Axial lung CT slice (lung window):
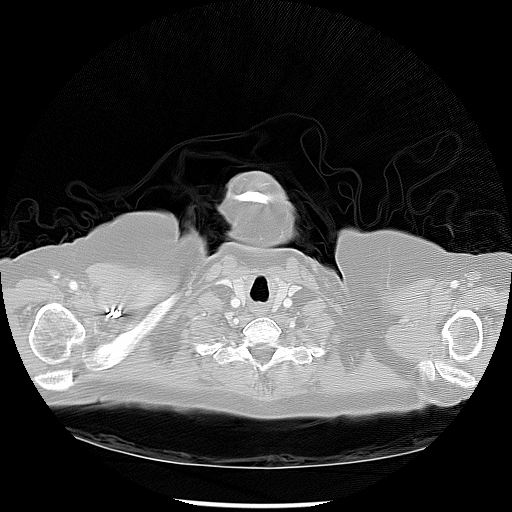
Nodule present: no